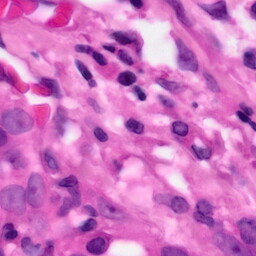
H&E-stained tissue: Pancreatic